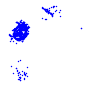
Particle: kaon